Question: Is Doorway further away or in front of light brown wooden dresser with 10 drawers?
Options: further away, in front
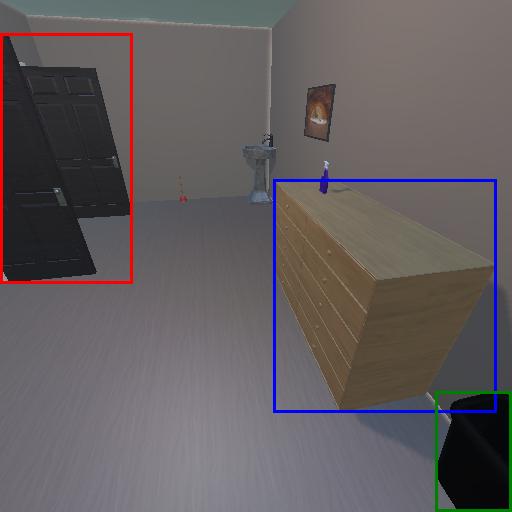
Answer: further away